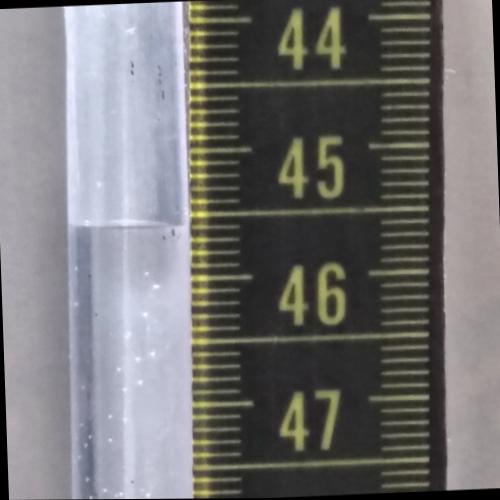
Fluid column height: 45.6 cm